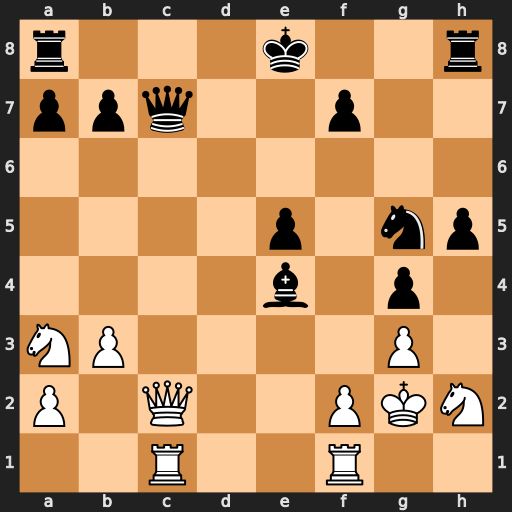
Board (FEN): r3k2r/ppq2p2/8/4p1np/4b1p1/NP4P1/P1Q2PKN/2R2R2
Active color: w
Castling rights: kq
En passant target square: -
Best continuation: Qxe4 Nxe4 Rxc7